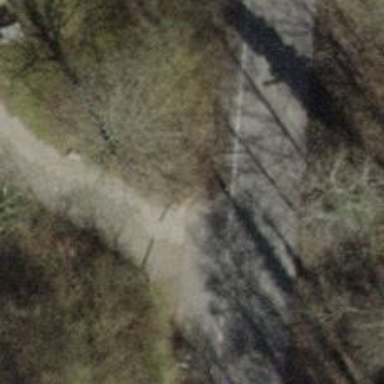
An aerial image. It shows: Cycle barrier.